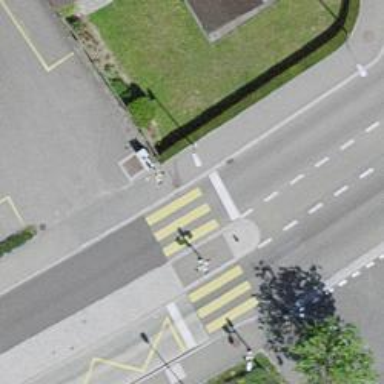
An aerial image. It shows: Road with traffic signals and crossing with traffic signal on island.